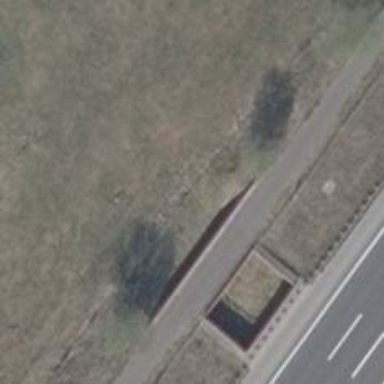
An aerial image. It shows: Asphalt path on bridge with grade1 tracktype. It passes through agricultural area.